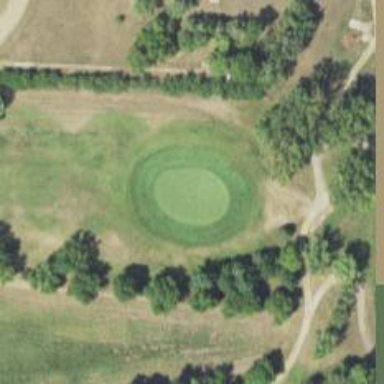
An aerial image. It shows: Golf green.